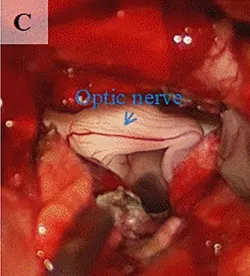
Intraoperative and postoperative conditions. (C) Exposure of optic nerve revealed after the tumor resection by microscope and endoscopic "chopstick" technique.
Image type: endoscopy (gi_endoscopy)